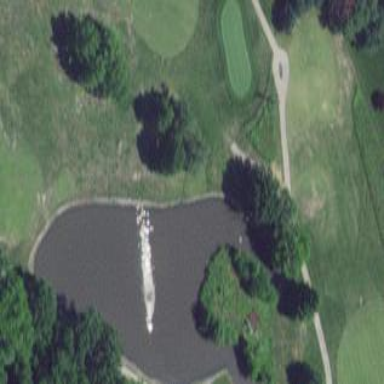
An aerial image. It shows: Scenic view of water hazard on golf course. The natural water feature adds beauty to the landscape.